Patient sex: M
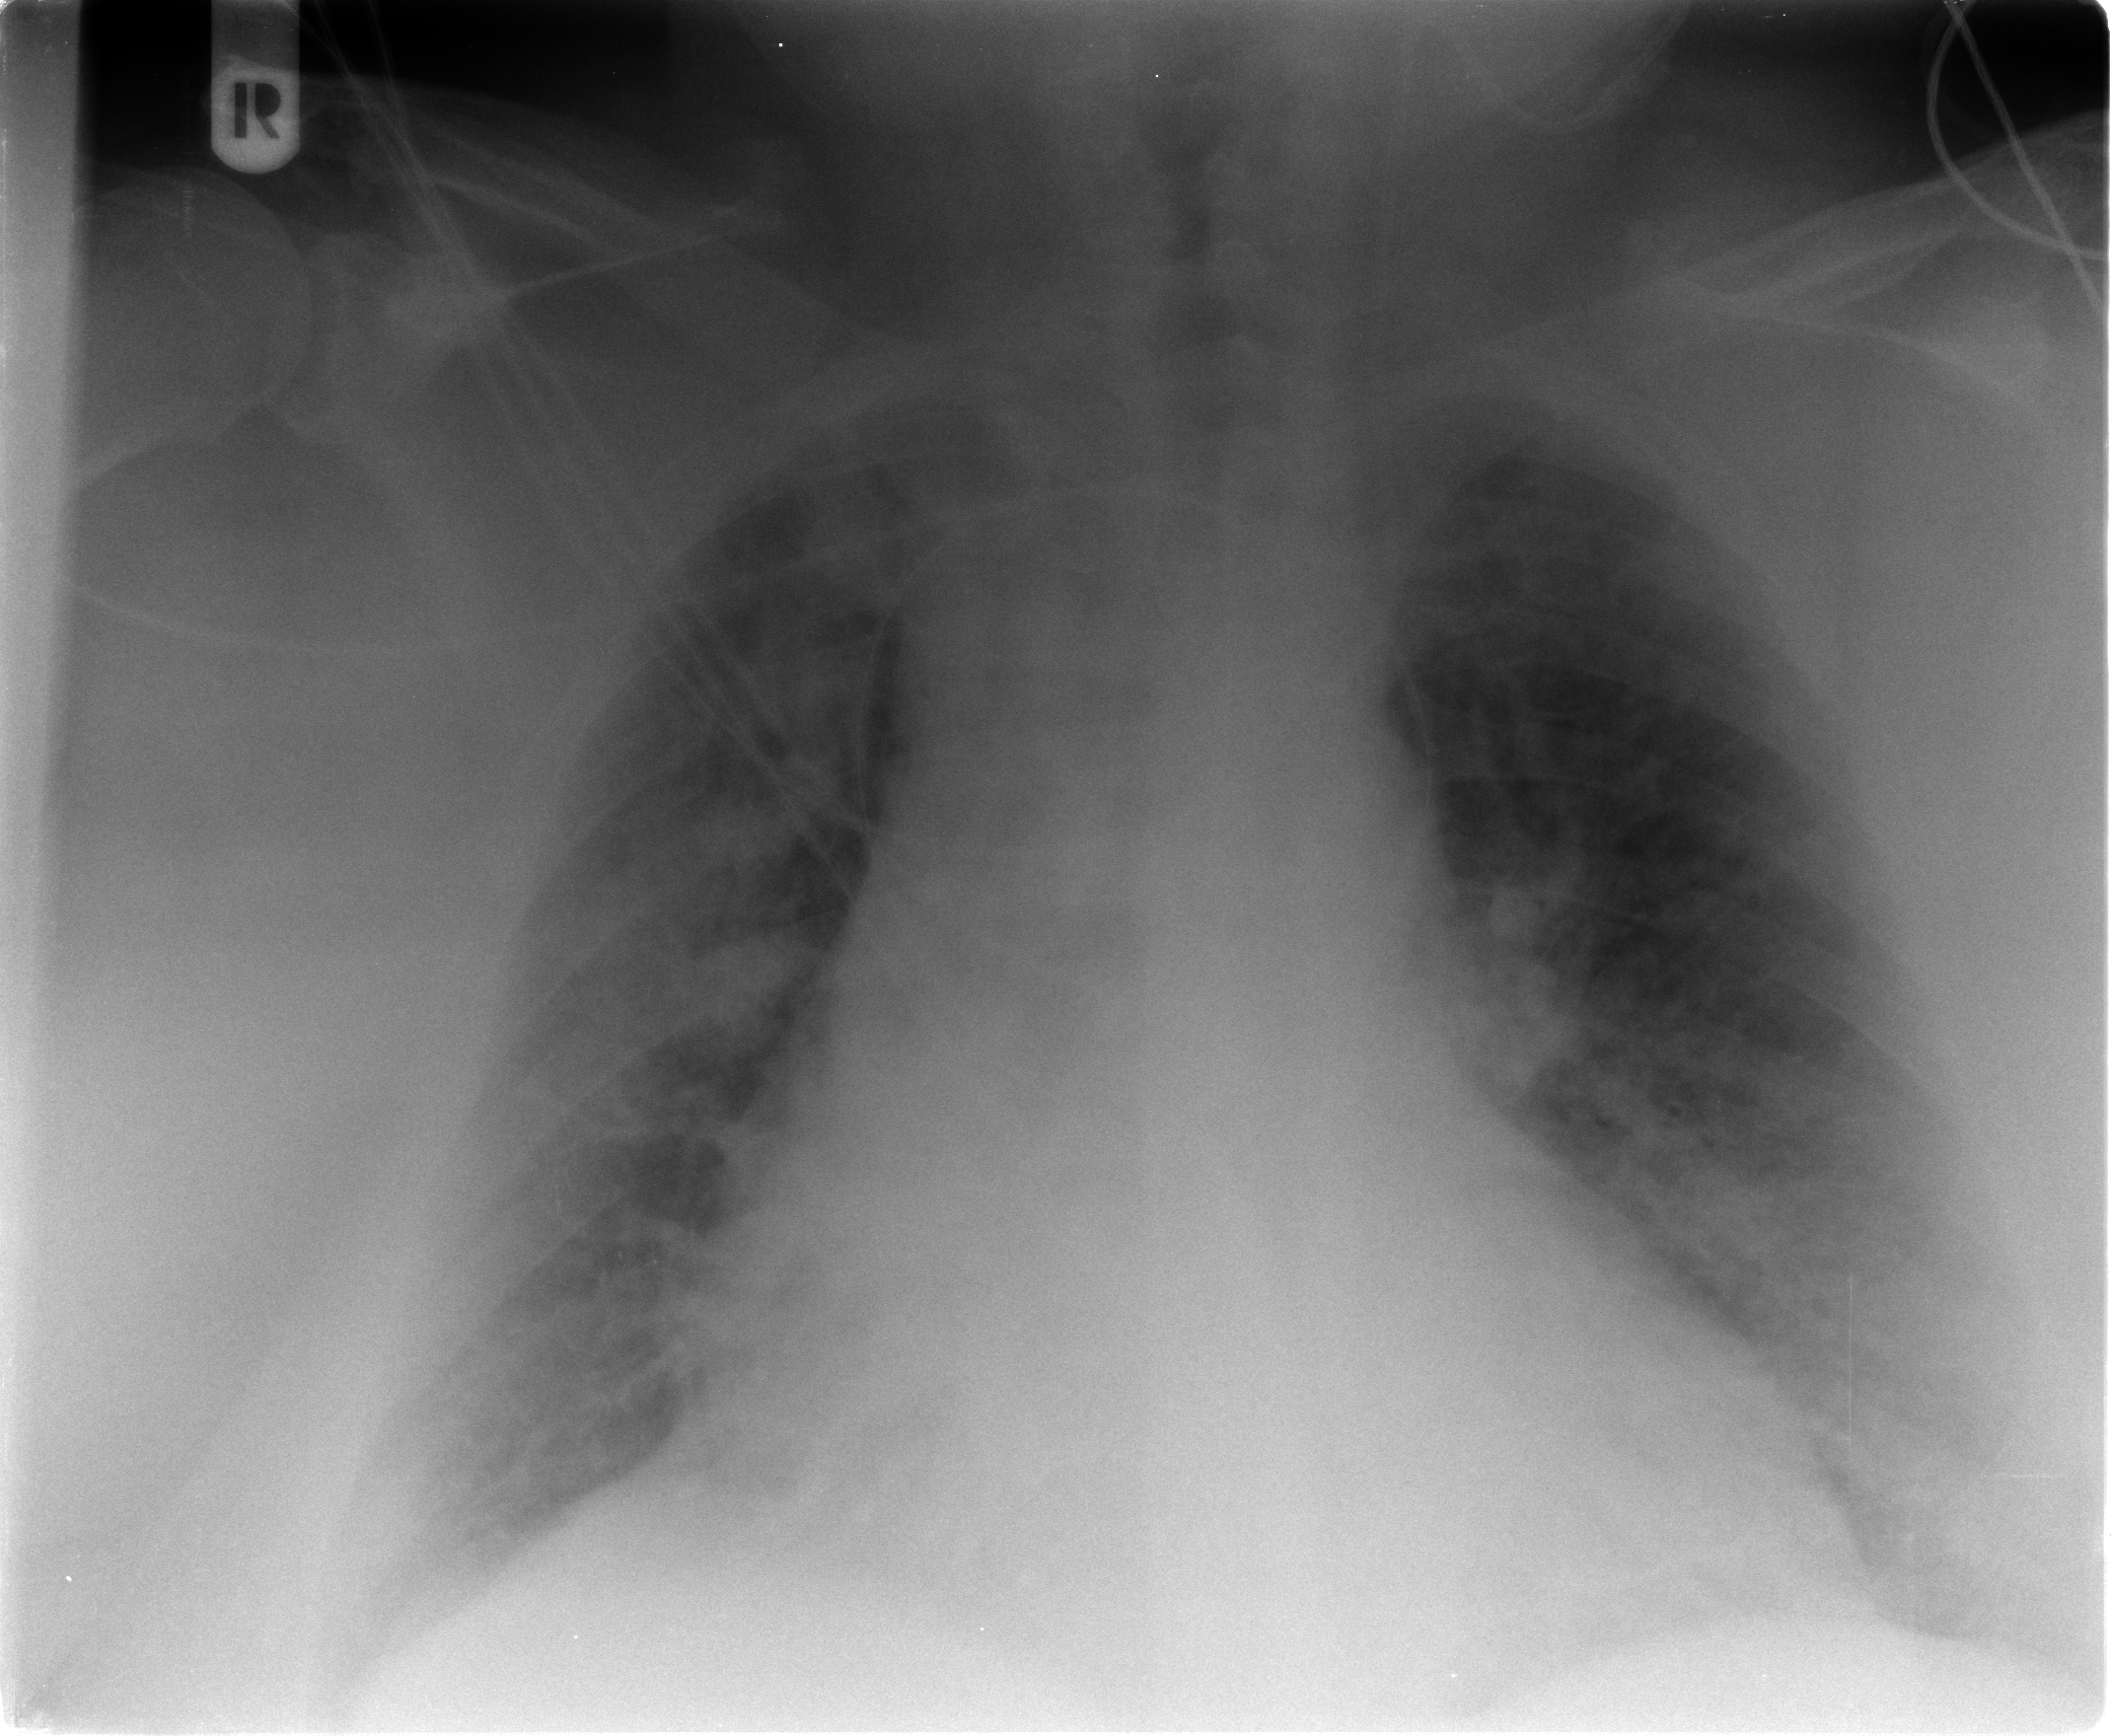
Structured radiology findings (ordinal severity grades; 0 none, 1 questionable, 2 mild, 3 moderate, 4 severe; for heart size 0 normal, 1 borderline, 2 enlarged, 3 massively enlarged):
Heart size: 2
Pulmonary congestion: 2
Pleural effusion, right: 0
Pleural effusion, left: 0
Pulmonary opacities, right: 0
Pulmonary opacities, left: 0
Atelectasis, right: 0
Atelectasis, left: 0